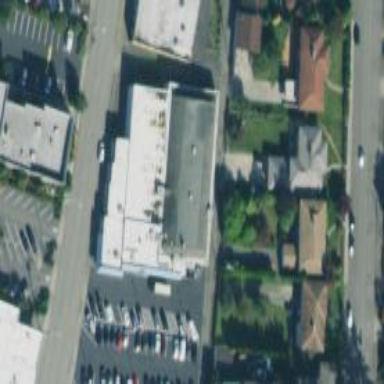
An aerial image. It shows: Building that houses bowling alley.